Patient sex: M
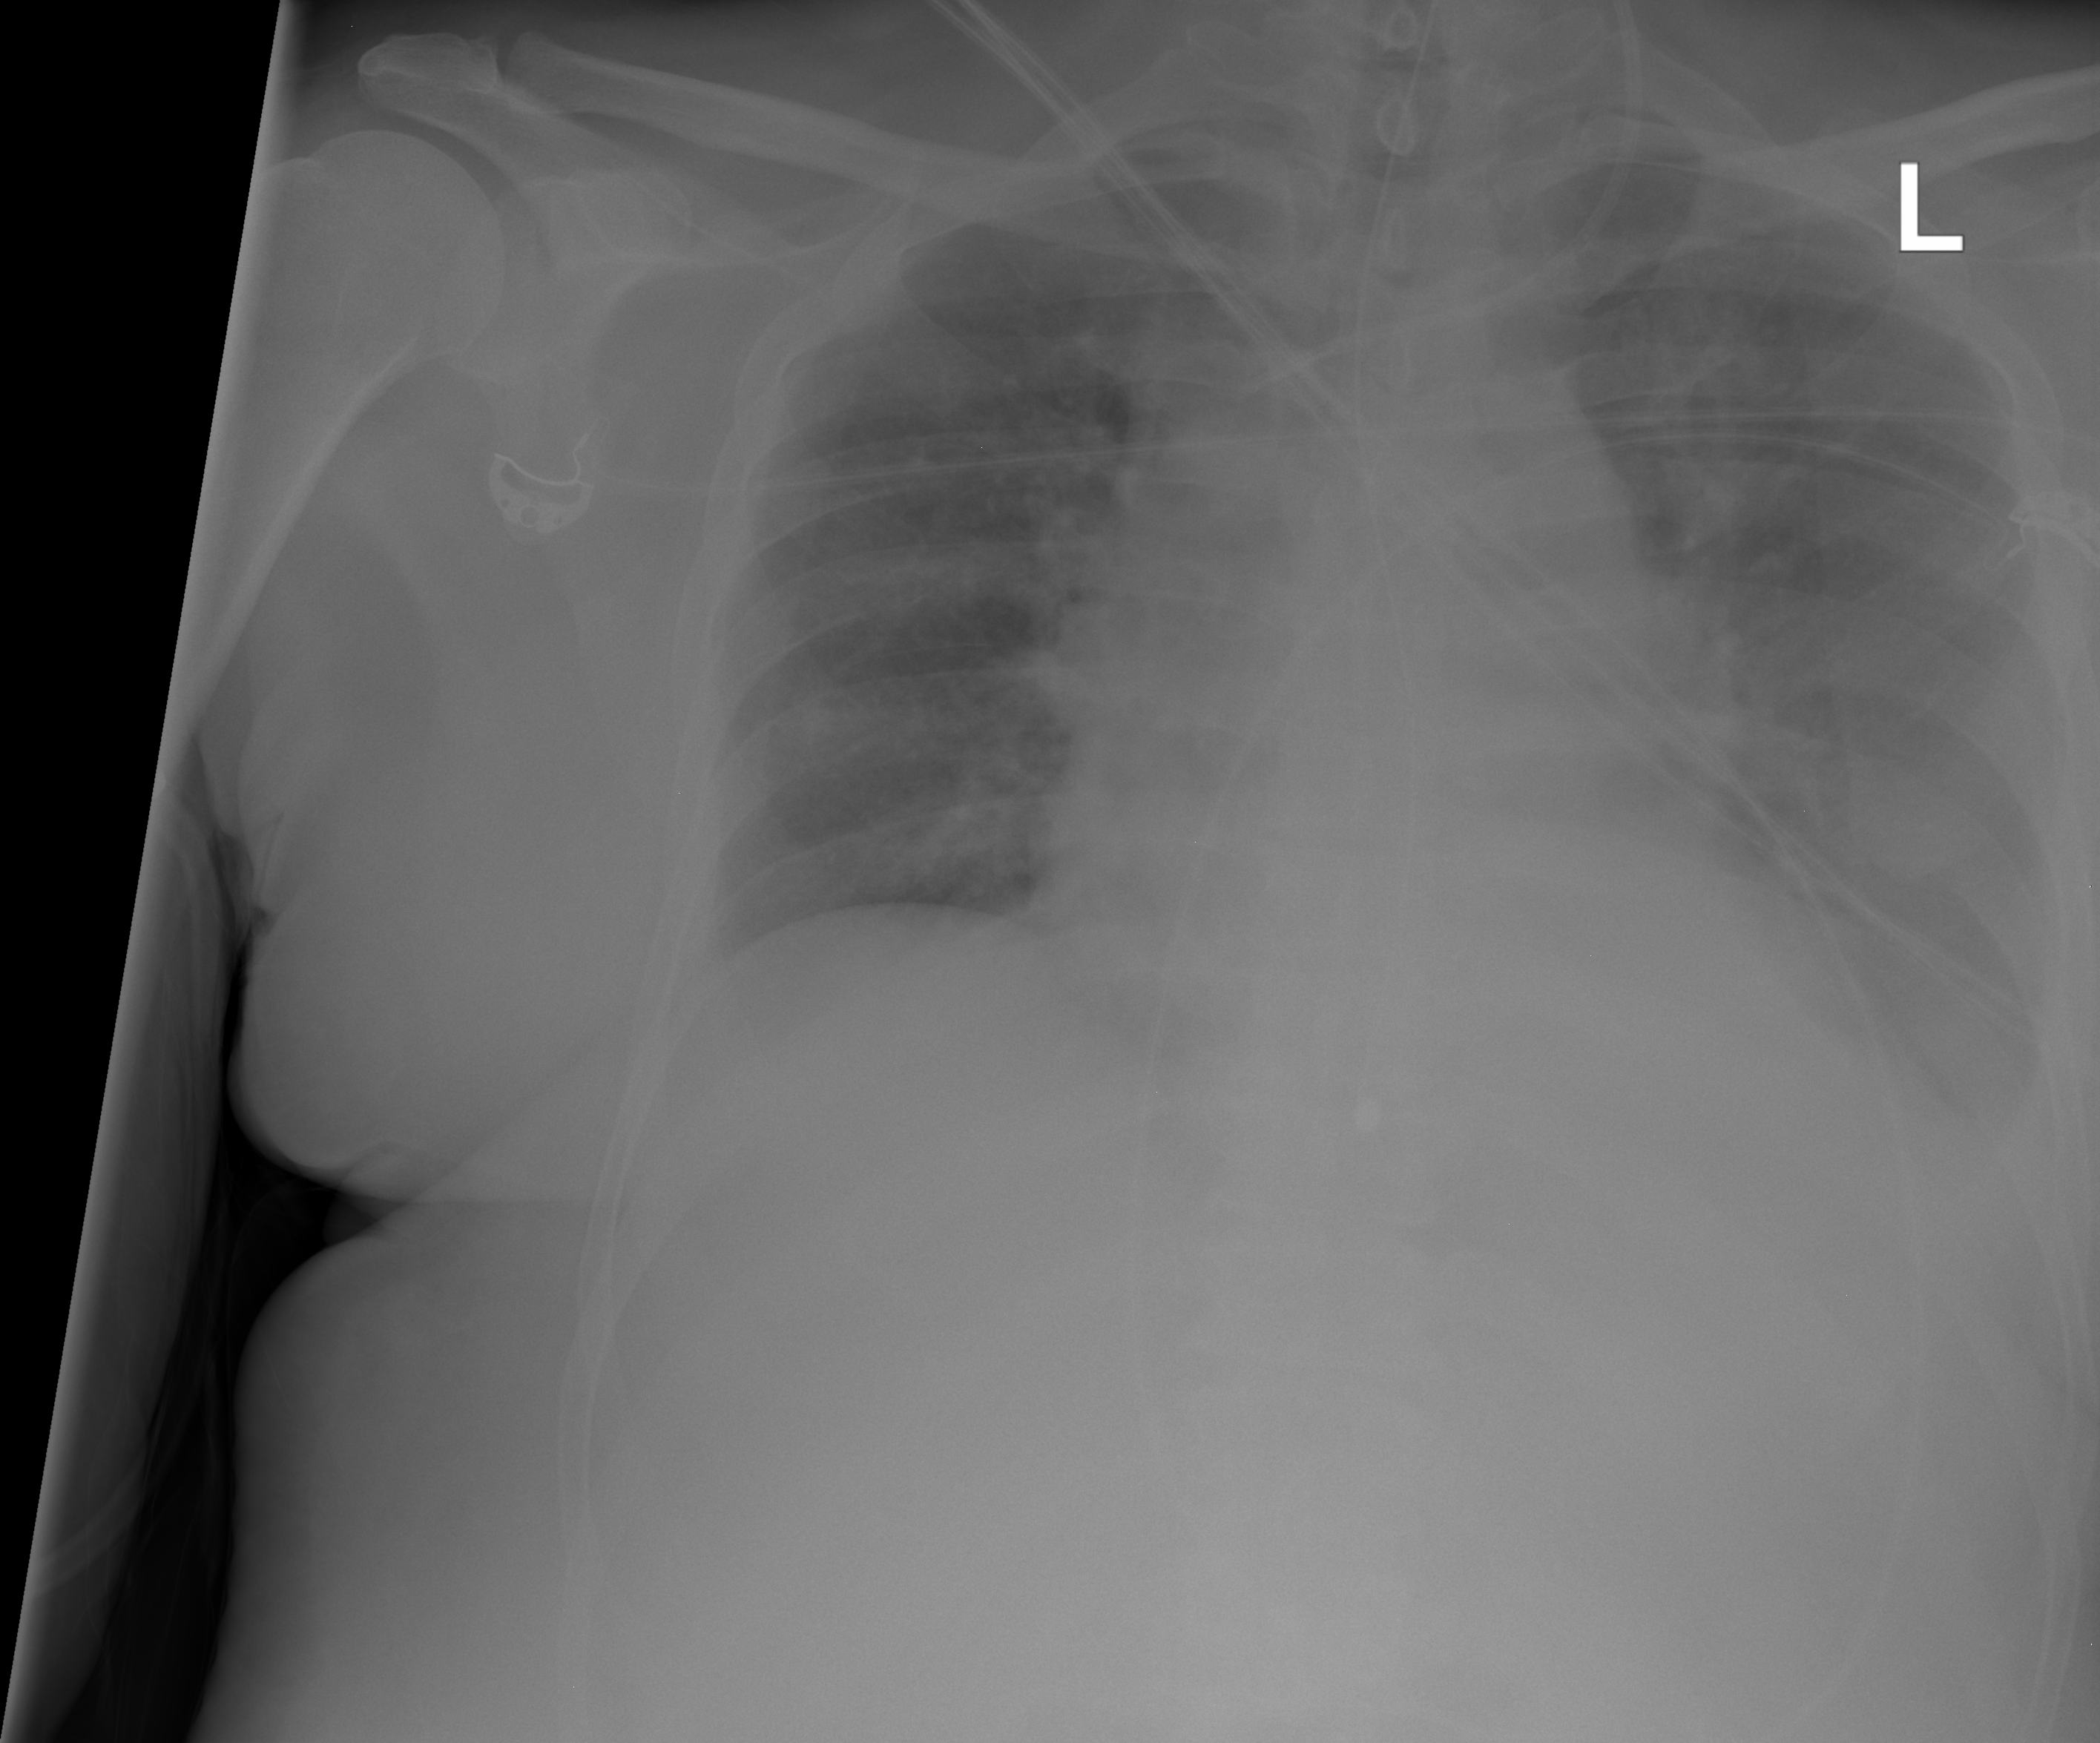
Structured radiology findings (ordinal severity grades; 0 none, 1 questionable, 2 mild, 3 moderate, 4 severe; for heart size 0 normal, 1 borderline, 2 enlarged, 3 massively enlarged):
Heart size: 1
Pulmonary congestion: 2
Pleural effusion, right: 0
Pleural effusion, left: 2
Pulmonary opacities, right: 0
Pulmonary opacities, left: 0
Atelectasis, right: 0
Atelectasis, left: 2